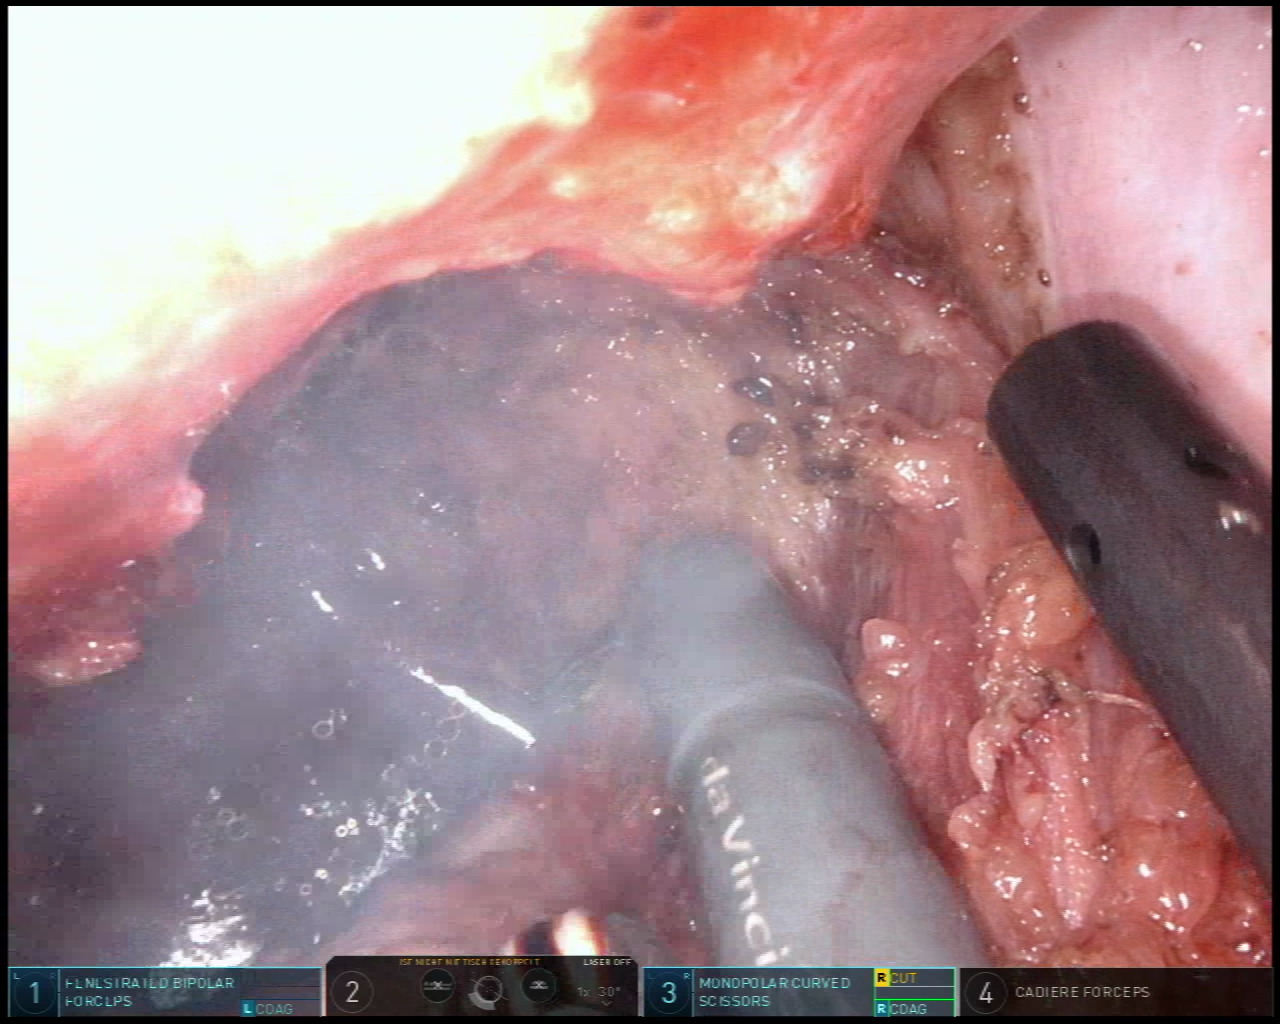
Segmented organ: vesicular_glands
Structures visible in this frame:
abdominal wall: no
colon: no
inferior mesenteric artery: no
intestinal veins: no
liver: no
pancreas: no
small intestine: no
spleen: no
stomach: no
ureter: no
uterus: no
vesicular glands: yes